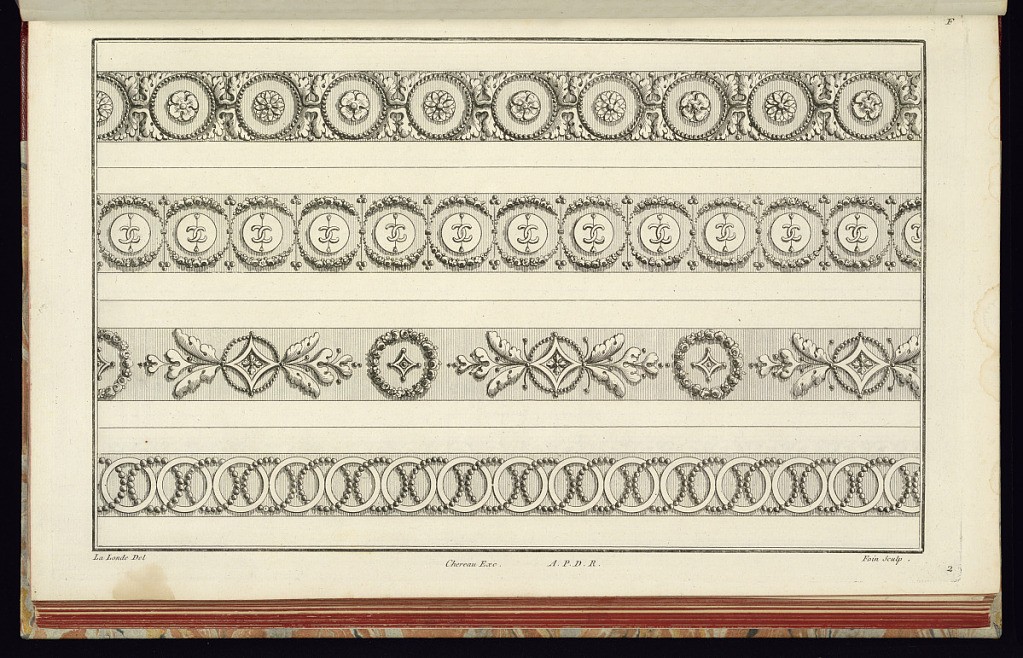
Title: Four Border Designs
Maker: Richard de Lalonde, French, active 1780–96
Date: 1785-1788
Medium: Etching on off-white laid paper
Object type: Print
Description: Four designs for borders, stacked vertically on the plate. From top to bottom, the borders are in the forms of:  medallions with beading around their edges and rosettes within, and acanthus leaves in the margin; a guilloche of flowers with interlocking c-scrolls in a central medallion plane; wreathes of flowers alternating with rondels of beads, inside which are lozenges with rosettes; and interlocking rondels of beads and plain circles. The plate is signed and numbered.